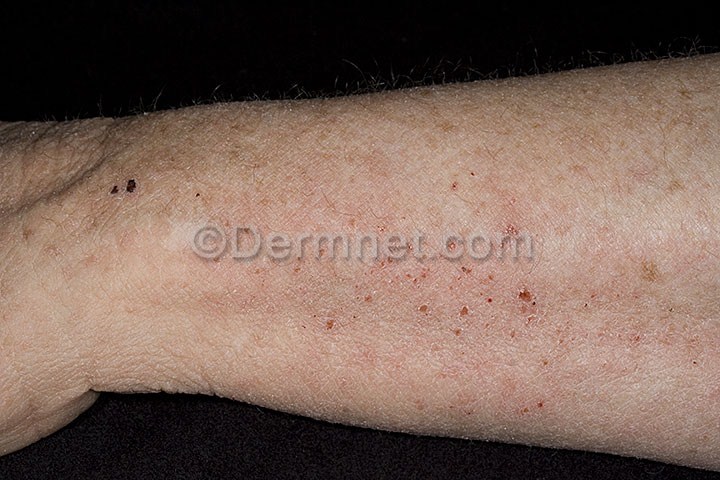
Disease: Eczema Photos